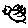
Label: bird